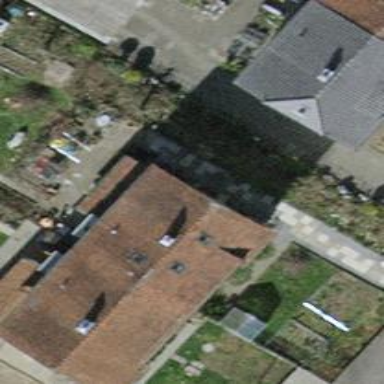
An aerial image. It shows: Semi-detached house with gabled roof.